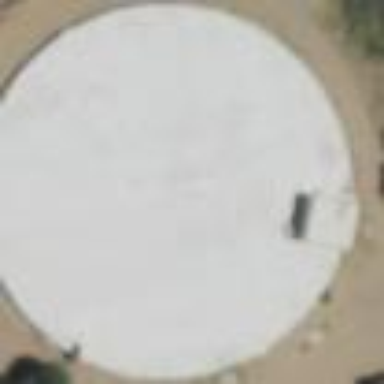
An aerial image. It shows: Building housing man-made water storage tank.